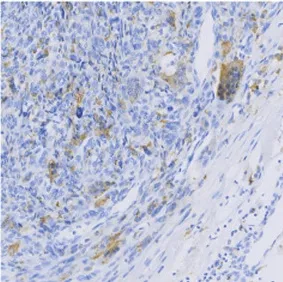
CD68(focal +) (x100).
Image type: pathology (immunostaining)